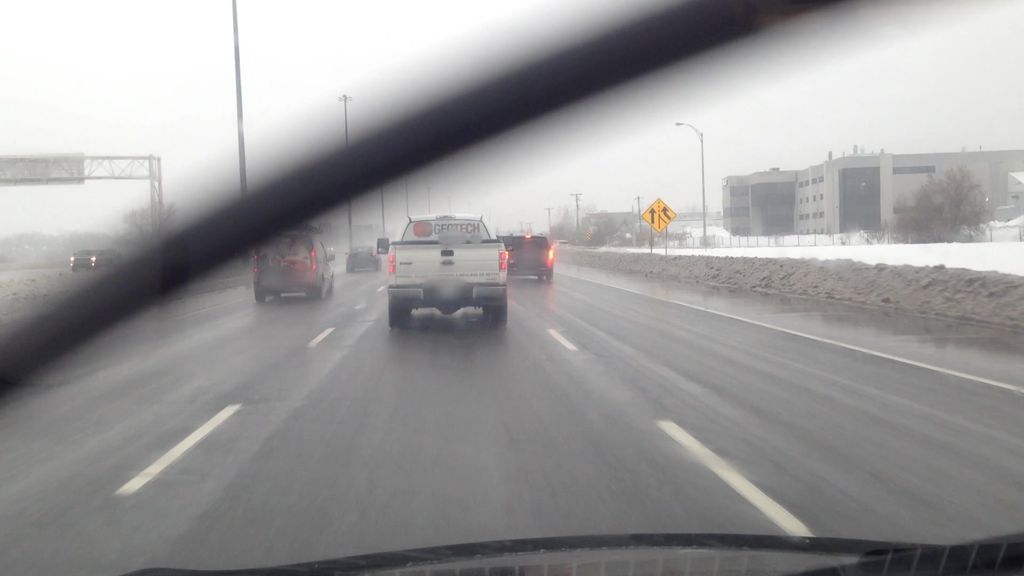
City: montreal